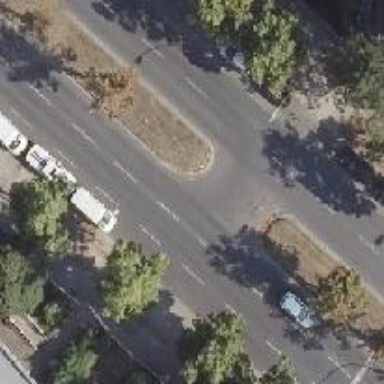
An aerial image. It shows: Asphalt service road.